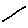
Label: line